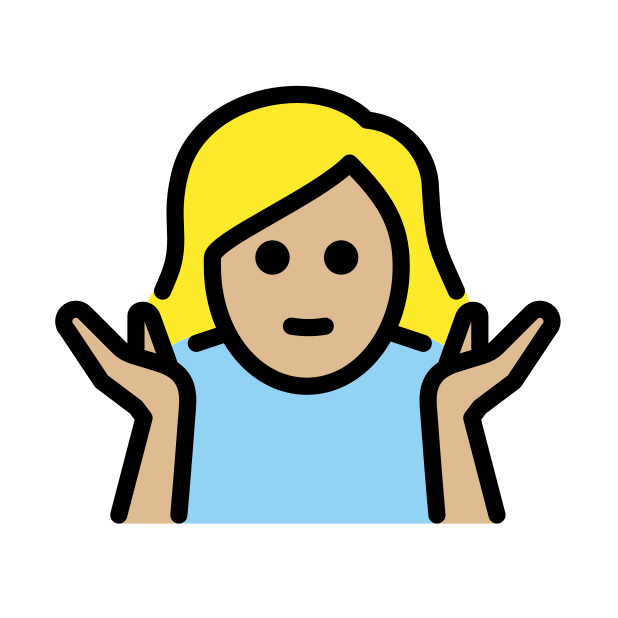
woman shrugging: medium-light skin tone